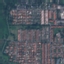
Land use / land cover: Residential